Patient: sex M, age 65
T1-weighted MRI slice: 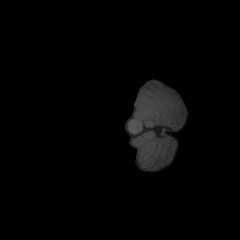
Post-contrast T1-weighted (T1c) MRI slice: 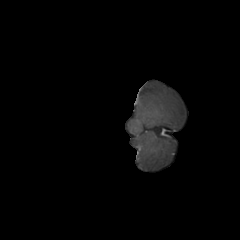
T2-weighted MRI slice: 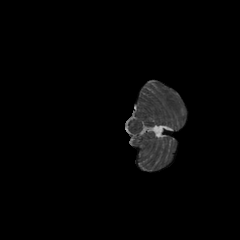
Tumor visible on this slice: no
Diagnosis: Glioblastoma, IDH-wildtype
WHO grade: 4